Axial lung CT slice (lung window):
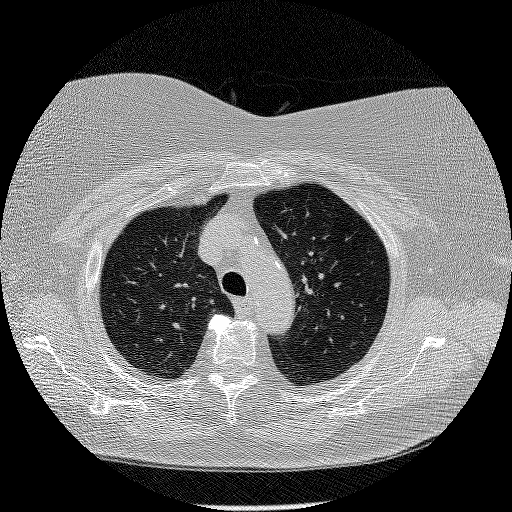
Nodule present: no